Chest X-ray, AP view. Patient: 46 years old, sex M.
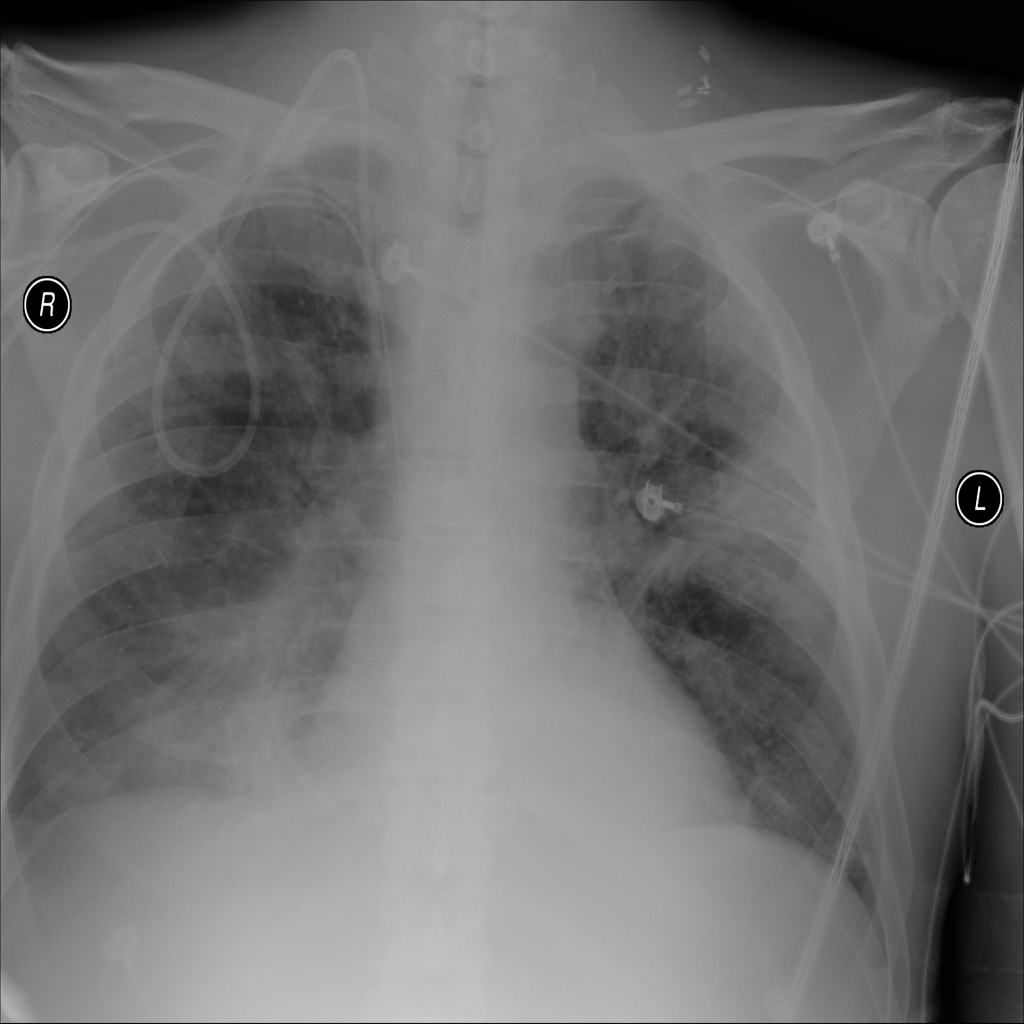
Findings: No Finding